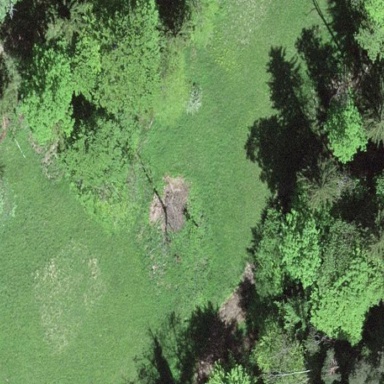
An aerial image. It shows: Area covered with grass.